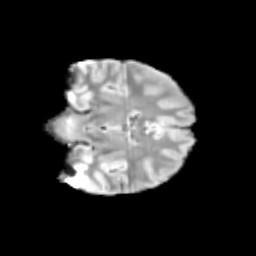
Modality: T2w
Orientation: coronal
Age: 11
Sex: male
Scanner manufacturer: siemens
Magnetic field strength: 3 T
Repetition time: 3.8 s
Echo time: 0.07 s